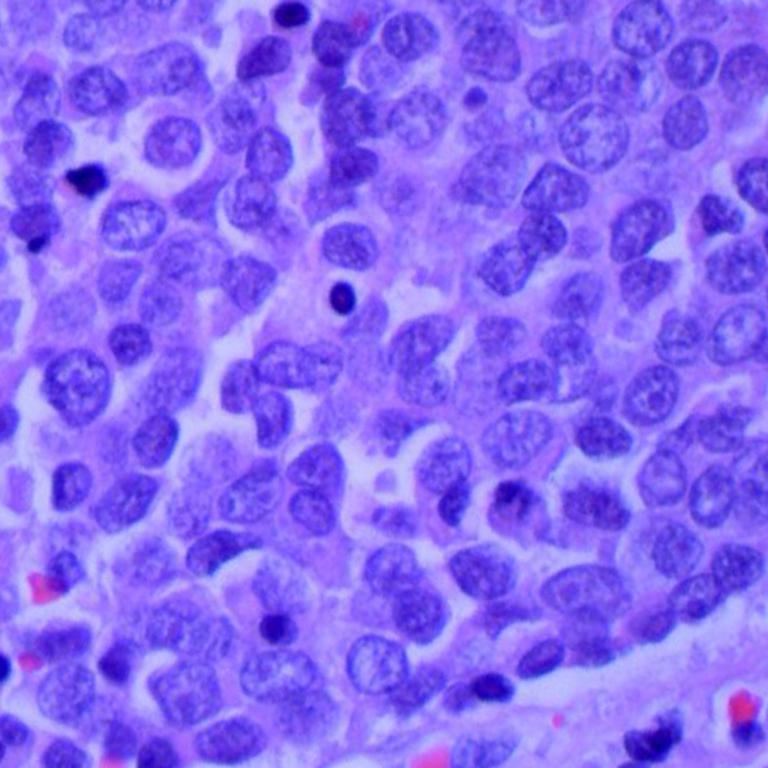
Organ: lung
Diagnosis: squamous carcinomas